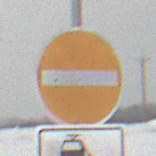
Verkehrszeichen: VerbotDerEinfahrt
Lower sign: MehrspurigeFahrzeugeFrei6
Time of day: MorningAfternoon
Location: Outdoor (Nature)
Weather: Overcast
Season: Winter
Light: Natural